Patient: sex F, age 62
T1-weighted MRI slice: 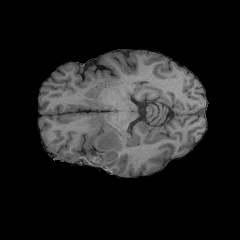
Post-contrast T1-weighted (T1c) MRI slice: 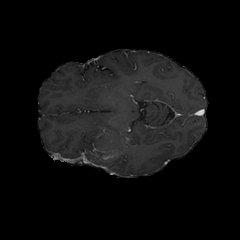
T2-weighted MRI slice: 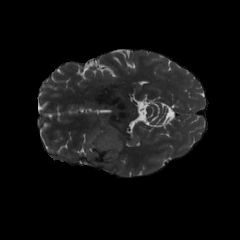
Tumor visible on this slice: yes
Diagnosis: Glioblastoma, IDH-wildtype
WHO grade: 4